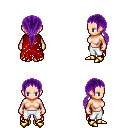
a pixel art fantasy rpg character, female body template, human, light skin, red tattered cape, white pants, purple ponytail hairstyle, gold boots, four views (front, back, left, right), 2x2 character sprite sheet, small pixel art, hard edges, no anti-aliasing